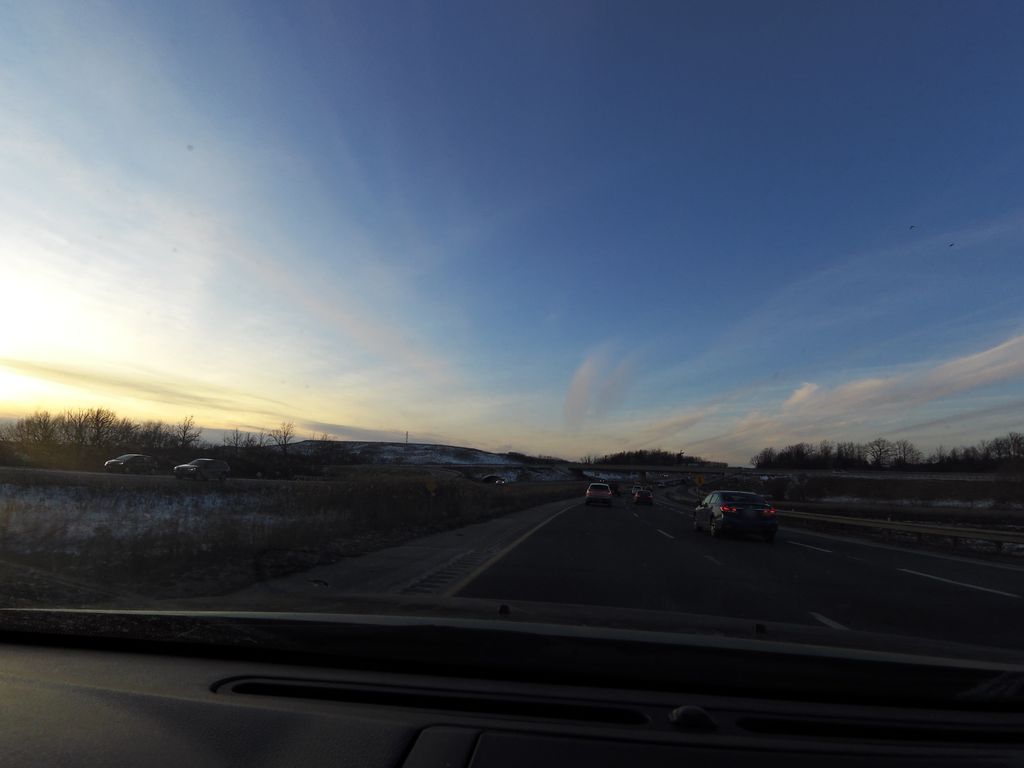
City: hamilton